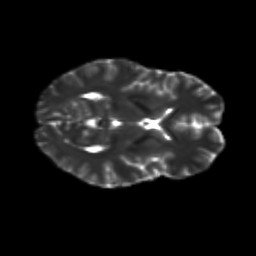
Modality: T2w
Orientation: axial
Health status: ill
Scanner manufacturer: siemens
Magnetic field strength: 3 T
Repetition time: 14.1 s
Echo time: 0.098 s